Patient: sex M, age 48
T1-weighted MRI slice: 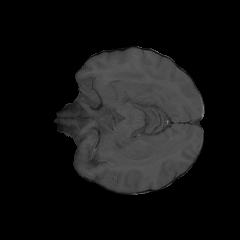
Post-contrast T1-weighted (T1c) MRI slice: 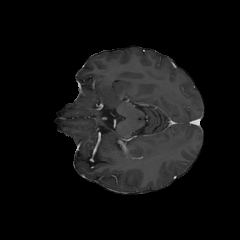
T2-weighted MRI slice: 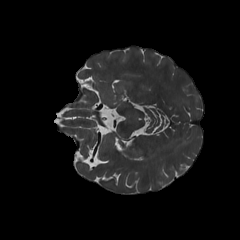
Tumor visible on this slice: no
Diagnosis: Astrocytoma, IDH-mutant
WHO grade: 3